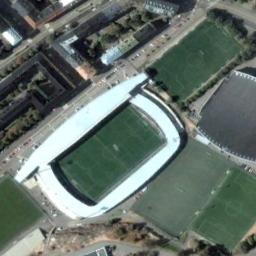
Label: stadium